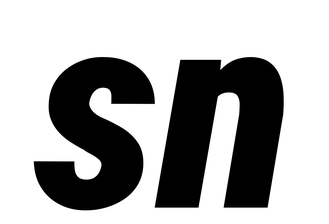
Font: Roboto-Italic_Condensed_Black_Italic